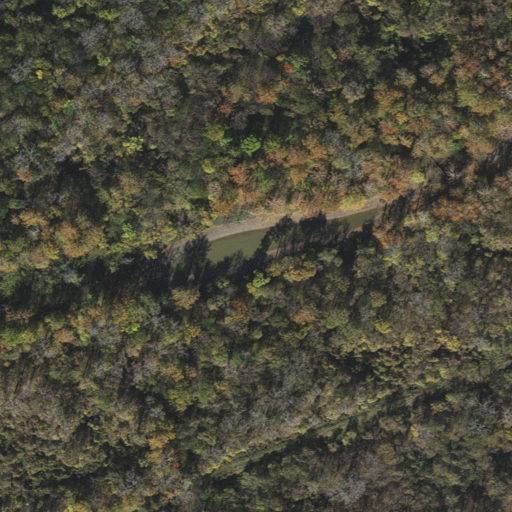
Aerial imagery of levee in Mississippi named Polk Landing Revetment containing woody wetlands, open water, and herbaceous wetlands